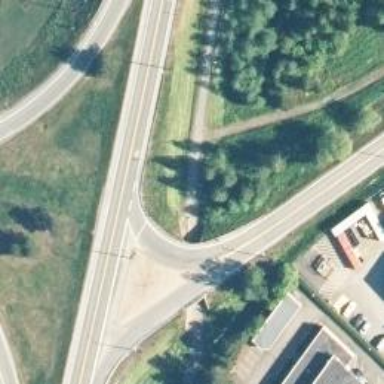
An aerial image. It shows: Primary link highway with asphalt surface.